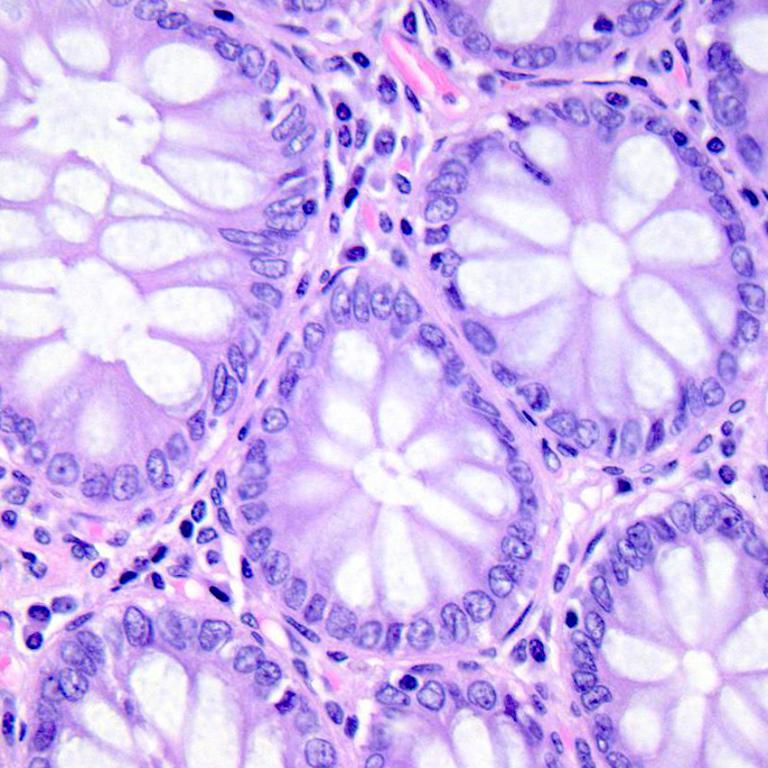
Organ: colon
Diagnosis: benign